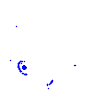
Particle: kaon